Question: Say I am retrieving a list of Urls from a server using Urllib2 library from Python. I noticed that it took about 5 seconds to get one page and it would take a long time to finish all the pages I want to collect.
I am thinking out of those 5 seconds. Most of the time was consumed on the server side and I am wondering could I just start using the threading library. Say 5 threads in this case, then the average time could be dramatically increased. Maybe 1 or 2 seconds in each page. (might make the server a bit busy). How could I optimize the number of threads so I could get a legit speed and not pushing the server too hard.
Thanks!
Updated:
I increased the number of threads one by one and monitored the total time (units: minutes) spent to scrape 100 URLs. and it turned out that the total time dramatically decreased when you change the number of threads to 2, and keep decreasing as you increase the number of threads, but the 'improvement' caused by threading become less and less obvious. (the total time even shows a bounce back when you build too many threads)
I know this is only a specific case for the web server that I harvest but I decided to share just to show the power of threading and hope would be helpful for somebody one day.

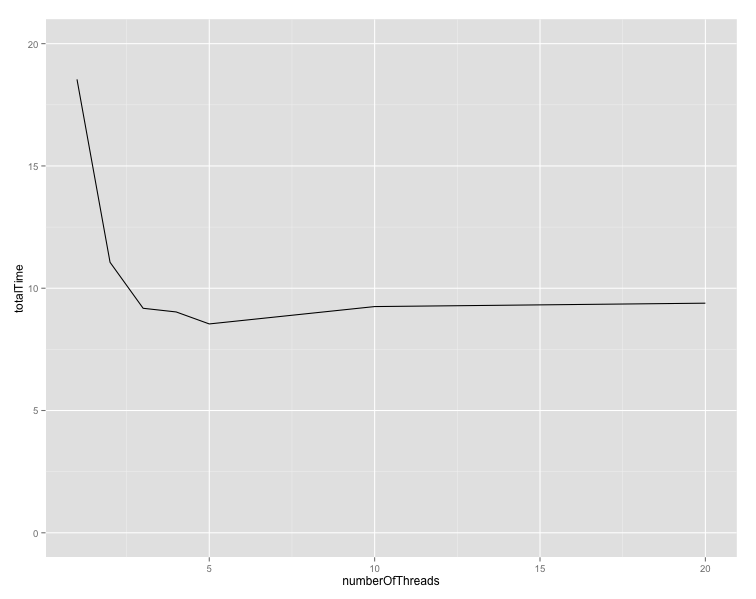
Answer: There are a few things you can do. If the URLs are on different domains, then you might just fan out the work to threads, each downloading a page from a different domain.
If your URLs all point to the same server and you do not want stress the server, then you can just retrieve the URLs sequentially. If the server is happy with a couple of parallel requests, the you can look into <URL>. You could start, say a pool of four workers and add all your URL to a queue, from which the workers will pull new URLs.
Since you tagged the question with "screen-scraping" as well, <URL>.
Python 3 comes with a set of new builtin concurrency primitives under <URL>.